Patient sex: M
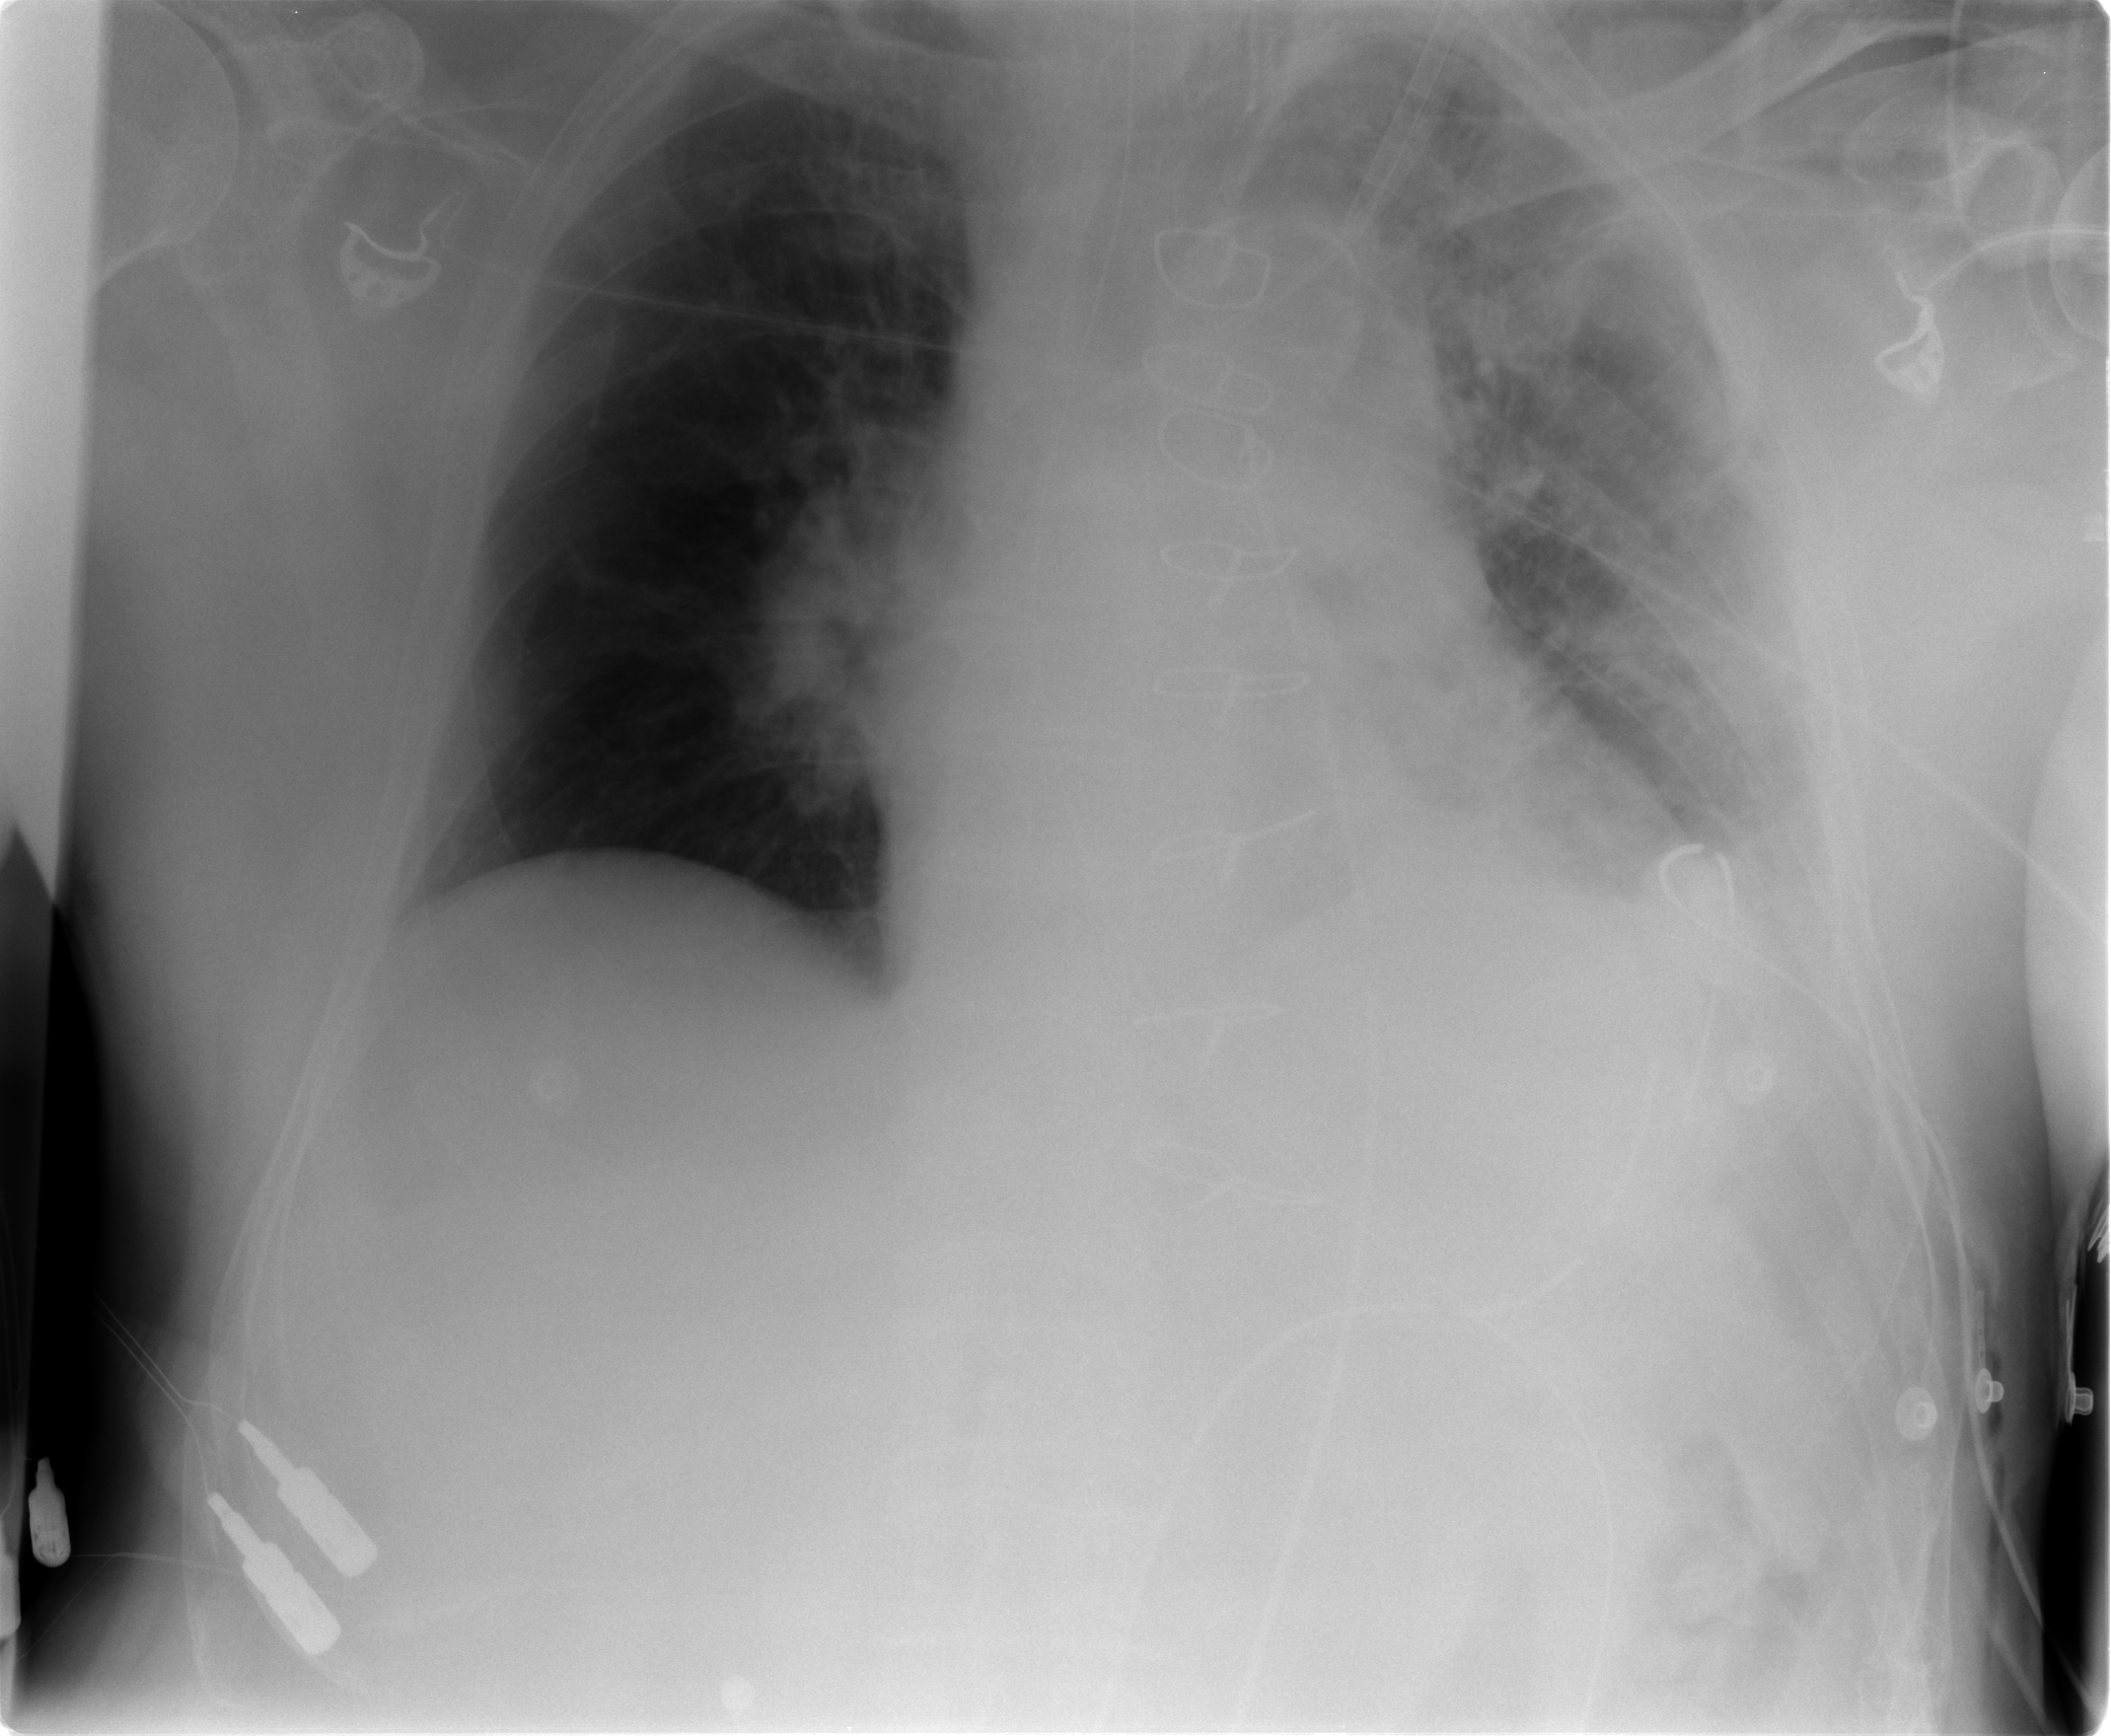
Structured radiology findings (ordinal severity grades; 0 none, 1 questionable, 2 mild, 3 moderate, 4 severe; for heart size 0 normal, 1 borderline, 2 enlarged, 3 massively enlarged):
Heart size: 0
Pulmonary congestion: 2
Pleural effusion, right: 0
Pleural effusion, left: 0
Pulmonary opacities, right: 0
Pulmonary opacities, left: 3
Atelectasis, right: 2
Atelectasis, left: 3